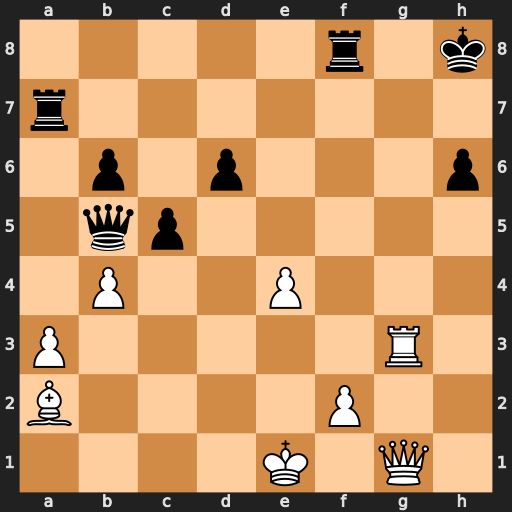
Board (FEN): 5r1k/r7/1p1p3p/1qp5/1P2P3/P5R1/B4P2/4K1Q1
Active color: w
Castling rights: -
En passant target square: -
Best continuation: Rg8+ Rxg8 Qxg8#